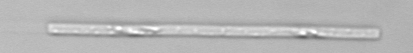
Label: Leptocylindrus